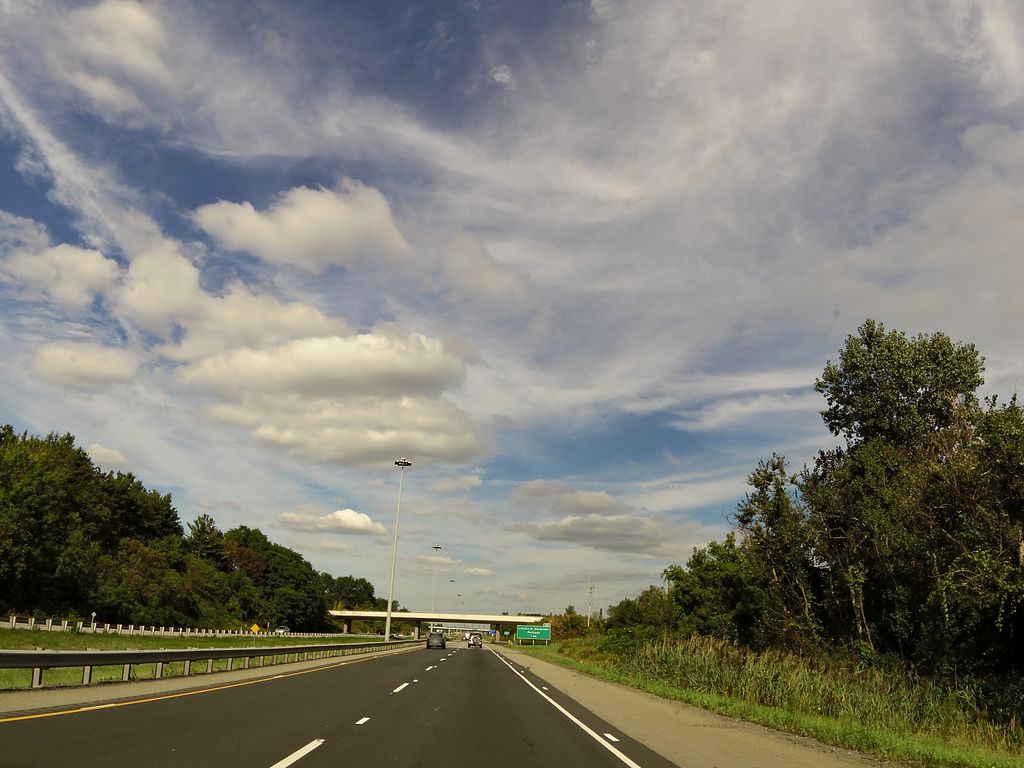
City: hamilton